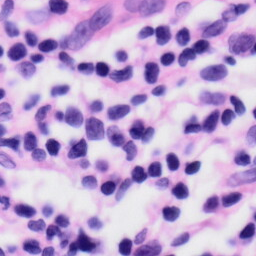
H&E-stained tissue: Skin